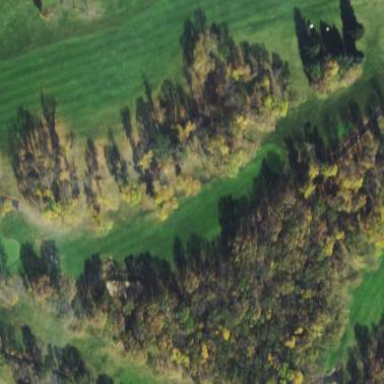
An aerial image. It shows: Scenic golf fairway.